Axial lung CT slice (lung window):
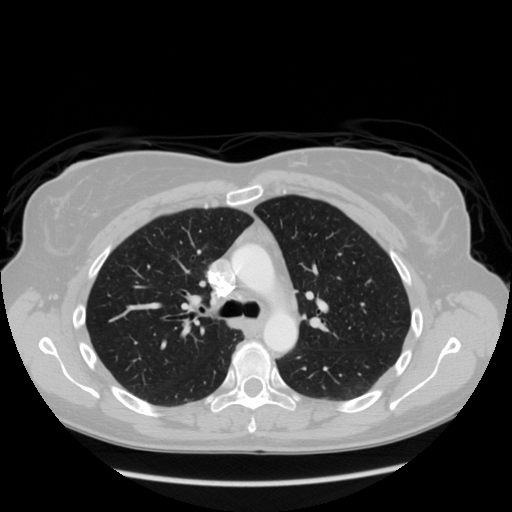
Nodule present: no